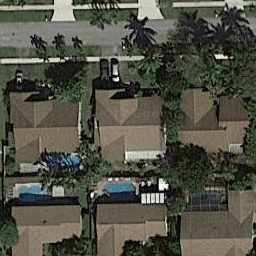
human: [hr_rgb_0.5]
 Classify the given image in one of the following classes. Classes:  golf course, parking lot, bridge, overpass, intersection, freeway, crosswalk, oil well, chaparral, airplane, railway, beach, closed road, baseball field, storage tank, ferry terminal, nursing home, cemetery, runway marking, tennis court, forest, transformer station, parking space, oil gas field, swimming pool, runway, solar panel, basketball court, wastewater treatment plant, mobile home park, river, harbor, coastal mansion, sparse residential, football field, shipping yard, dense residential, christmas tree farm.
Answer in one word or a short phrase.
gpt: dense residential